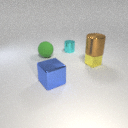
small yellow metal cube in front of large green rubber sphere